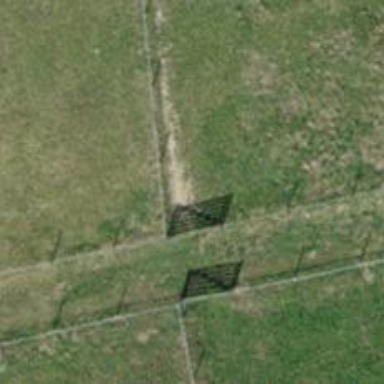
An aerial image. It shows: Gate.